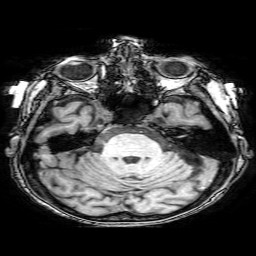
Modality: T1w
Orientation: coronal
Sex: female
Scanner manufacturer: philips
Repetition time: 0.008169 s
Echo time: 0.00375 s